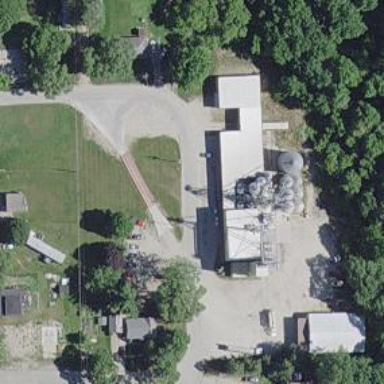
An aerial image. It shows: Silo.